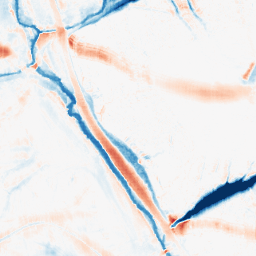
Category: morphological
Decomposition family: morphological_ellipse
Decomposition parameters: operation: average
width: 30
height: 20
Upsampling method: sinc_blackman
Upsampling parameters: scale: 4
kernel_size: 8
Upsampling scale: 4